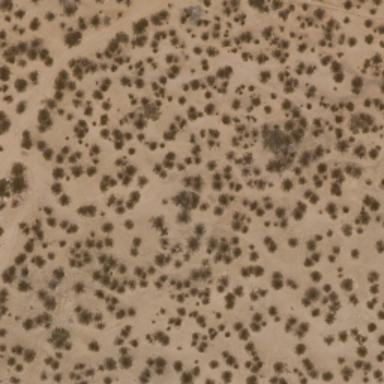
This is a chaparral .